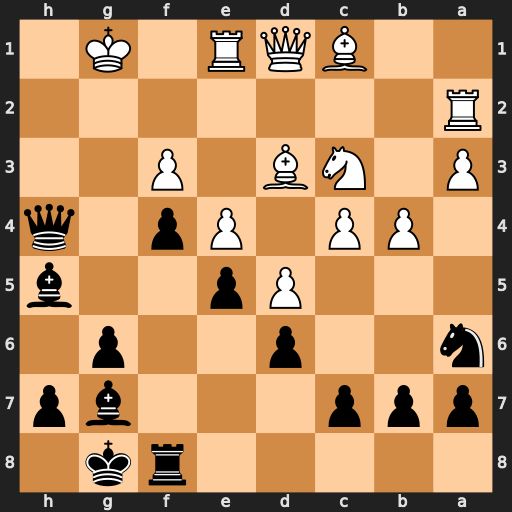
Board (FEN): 5rk1/ppp3bp/n2p2p1/3Pp2b/1PP1Pp1q/P1NB1P2/R7/2BQR1K1
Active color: b
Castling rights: -
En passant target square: -
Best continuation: Bxf3 Qxf3 Qxe1+